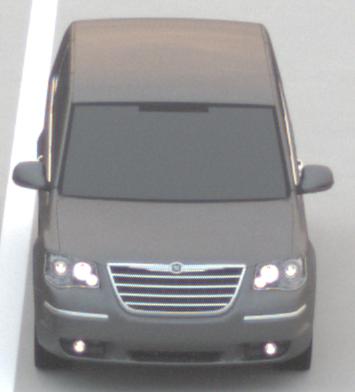
Make: Chrysler
Model: Grand Voyager 3.8
Detailed model: Grand Voyager
Model produced from: 2008/03
Model produced until: 2010/12
Doors: 5
Color: gray
Road condition: dry road
Daytime: sunrise or sunset
Contrast: low contrast